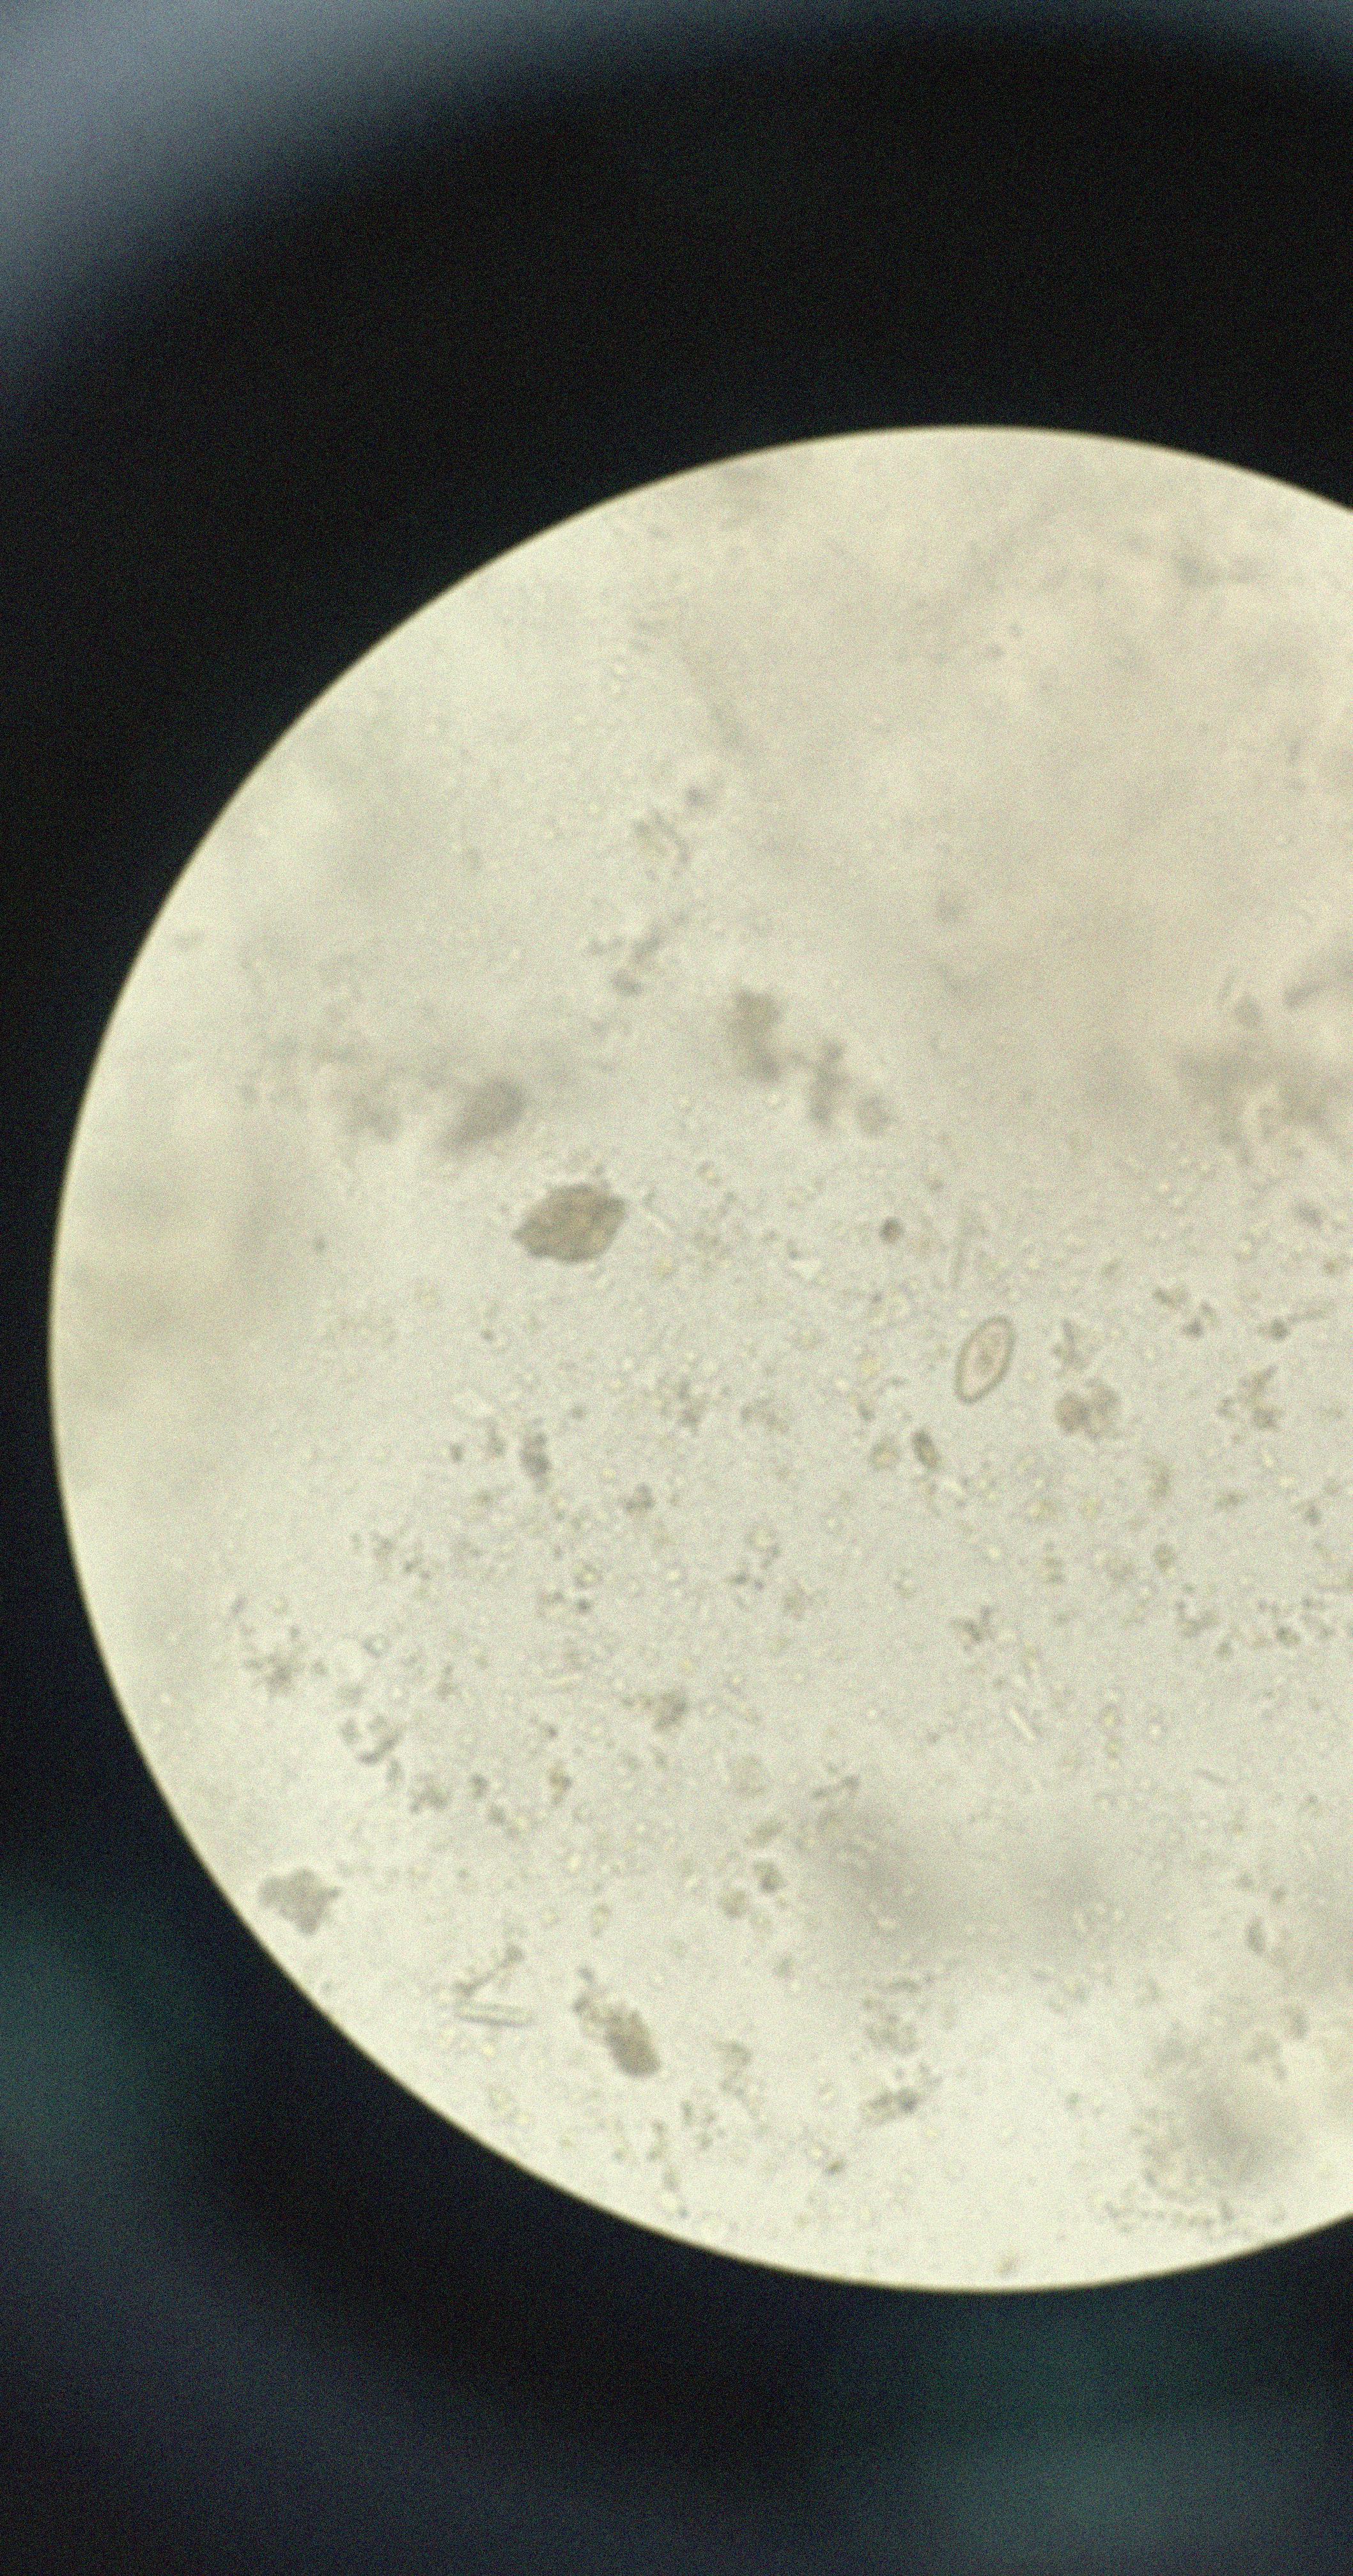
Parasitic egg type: Opisthorchis viverrine